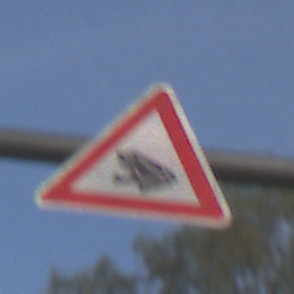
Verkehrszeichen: AmphibienwanderungRechts
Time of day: SunriseSunset
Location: Outdoor (Nature)
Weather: PartlyCloudy
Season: NotSpecified
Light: Natural